Question: I am having trouble using the HoloEverywhere library.
At first, I was just using ActionbarSherlock. Now, I would like to implement the holo theme on older devices aswell.
So I downloaded the library, and linked add the project to my main project as library, just like I did with SherlockActionBar.
But once I linked the library, I am getting errors:

I don't know how to solve this. Also, now my base theme extends from a Sherlock theme. How could I both use the sherlock and holo theme?
I've searched for a solution all day but couldn't fix my errors.
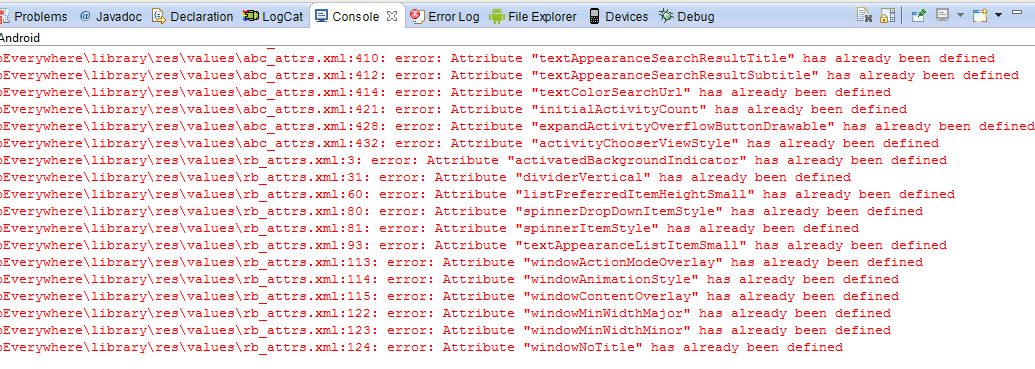
Answer: <URL>.
You must remove ActionBarShelock and follow the <URL> steps. The 'ActionBar' will appear "magically".
If you want to use ABS you can download <URL> but this is an old version with known bugs and it doesn't have support.